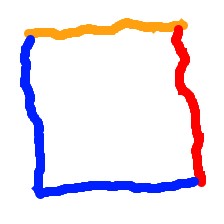
Shape: square